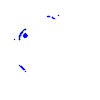
Particle: pion